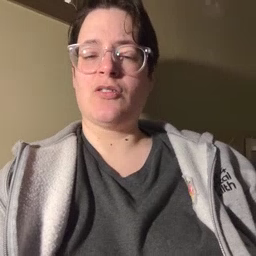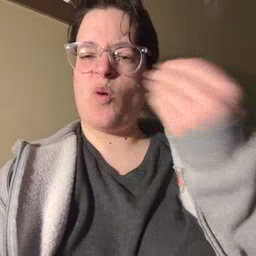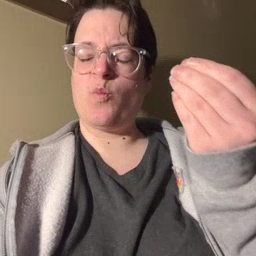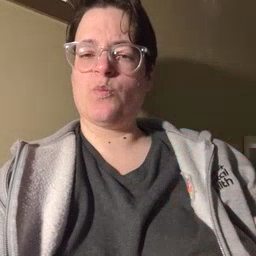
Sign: go